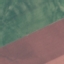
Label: AnnualCrop